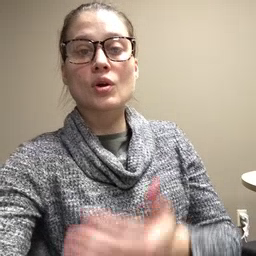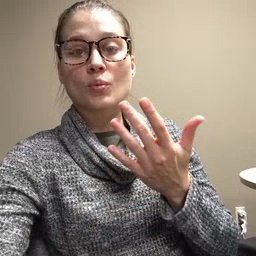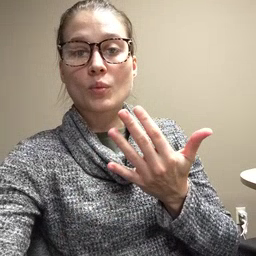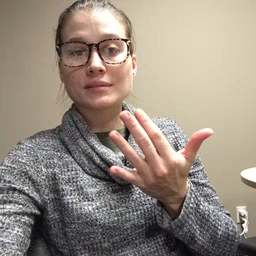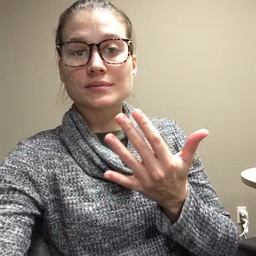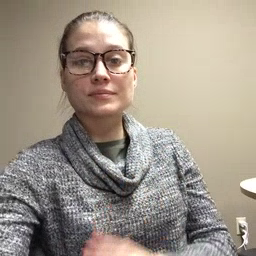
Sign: wait